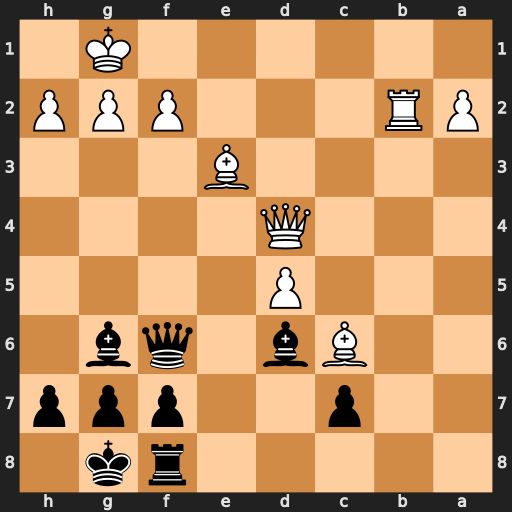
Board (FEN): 5rk1/2p2ppp/2Bb1qb1/3P4/3Q4/4B3/PR3PPP/6K1
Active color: b
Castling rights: -
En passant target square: -
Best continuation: Be5 Qc4 Bxb2